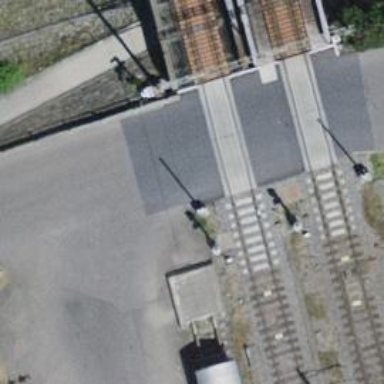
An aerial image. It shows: Level crossing along the railway.